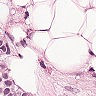
Metastatic tissue present: yes